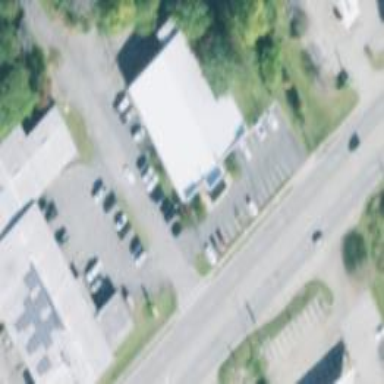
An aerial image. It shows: Clinic building offering healthcare services.